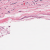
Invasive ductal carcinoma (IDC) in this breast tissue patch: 0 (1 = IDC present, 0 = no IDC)